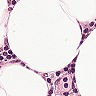
Metastatic tissue present: no